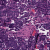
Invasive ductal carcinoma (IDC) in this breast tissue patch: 1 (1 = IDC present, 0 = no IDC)